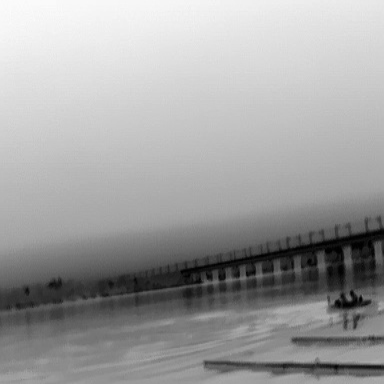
There is a canoe in the infrared image.